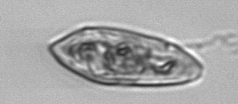
Label: Gyrodinium